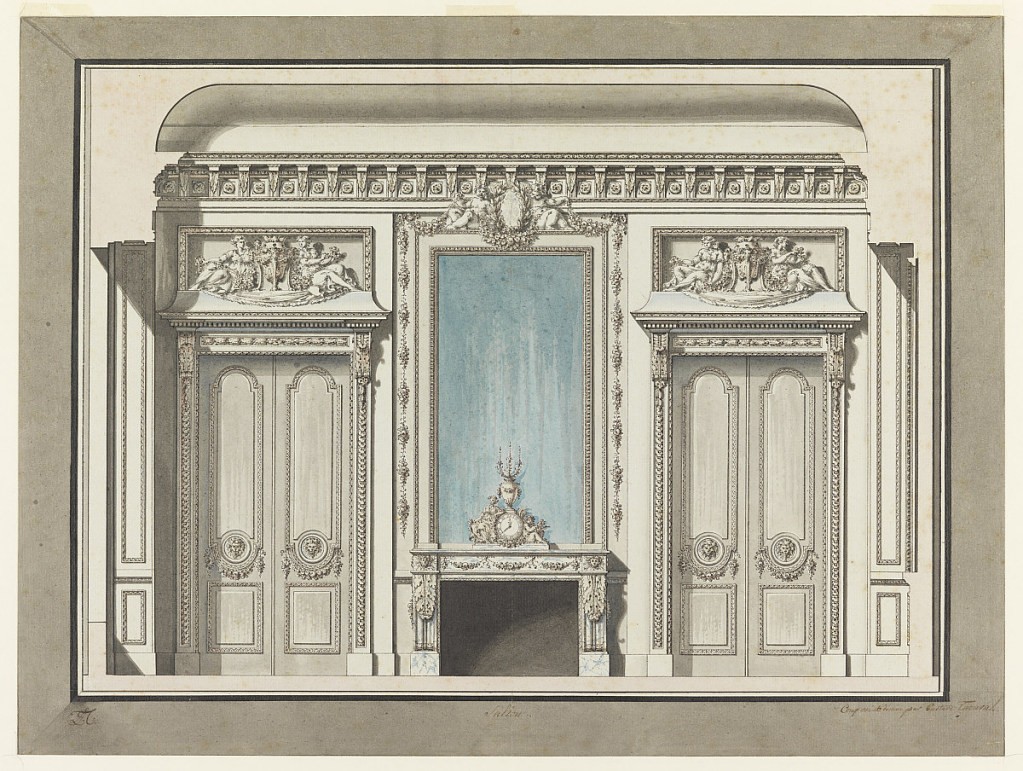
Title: Wall Elevation for a Salon with Mantelpiece
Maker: Louis-Gustave Taraval, French, 1738 – 1794
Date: ca. 1785
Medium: Pen and black ink, brush and rose and blue watercolor on paper
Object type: Drawing
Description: A mantelpiece is flanked by two closed folding doors.  A combination time piece and candle bracket stands on the mantel.  A girl and a child are seated beside the dial.  Written with ink, bottom framing: "GLT" at left. "Sallon" center; "Compose et dessine par Gustave Taraval architecte/ Inspecteur des Batimens du Roy."